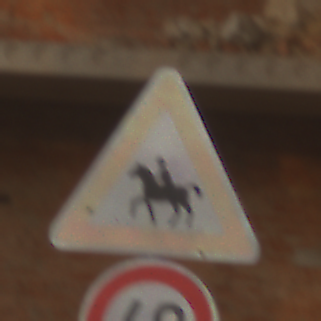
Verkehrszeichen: ReiterRechts
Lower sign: Geschwindigkeit60
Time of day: SunriseSunset
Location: Roofed (Suburban)
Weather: Clear
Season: NotSpecified
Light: Natural